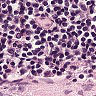
Metastatic tissue present: no